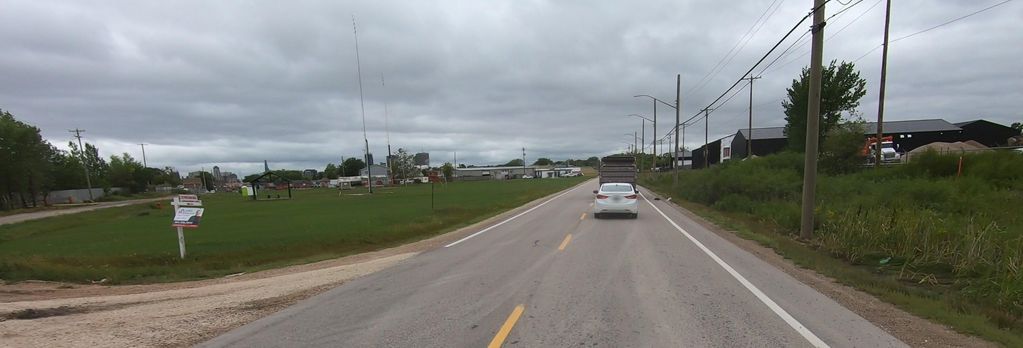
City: winnipeg